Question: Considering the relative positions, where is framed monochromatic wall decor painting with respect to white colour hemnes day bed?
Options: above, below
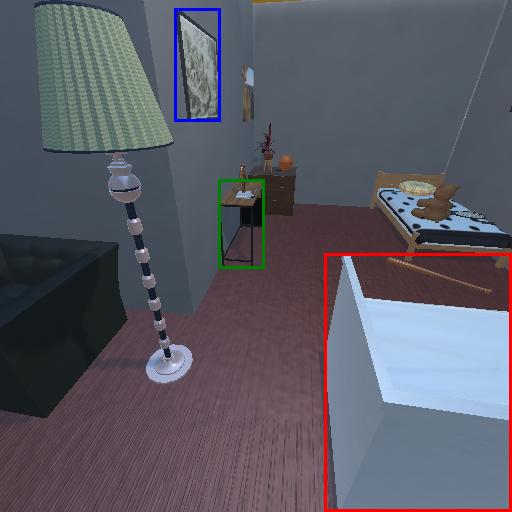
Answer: above